Aerial crown-view tile of a tropical tree (Barro Colorado Island, Panama), acquired 20241112:
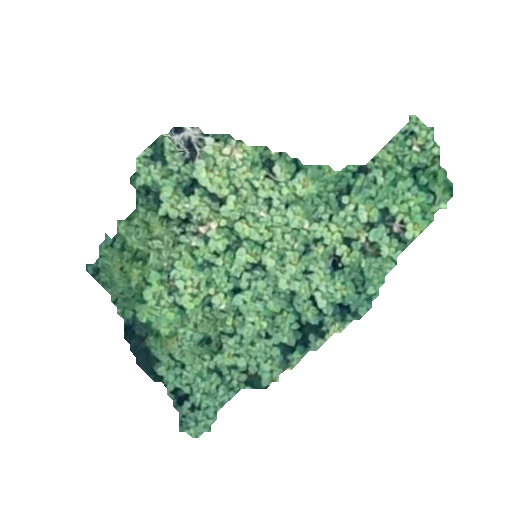
Species: Ochroma pyramidale
GBIF accepted scientific name: Ochroma pyramidale
Crown area: 101.168 m²